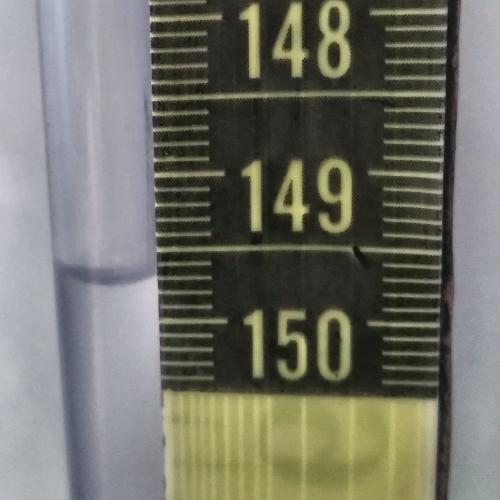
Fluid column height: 149.7 cm